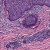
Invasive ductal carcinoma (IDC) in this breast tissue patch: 0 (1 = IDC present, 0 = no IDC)